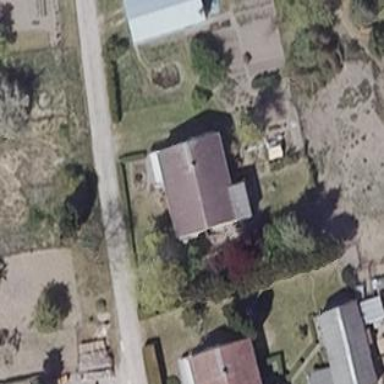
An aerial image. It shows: Grey house with flat roof.